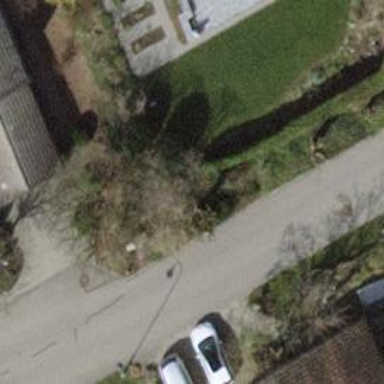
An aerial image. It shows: Street cabinet.